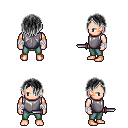
a pixel art fantasy rpg character, male body template, human, light skin, steel chest armor, teal pants, gray bangs hairstyle, white cloth bandages, dagger, four views (front, back, left, right), 2x2 character sprite sheet, small pixel art, hard edges, no anti-aliasing